Aerial crown-view tile of a tropical tree (Barro Colorado Island, Panama), acquired 20250317:
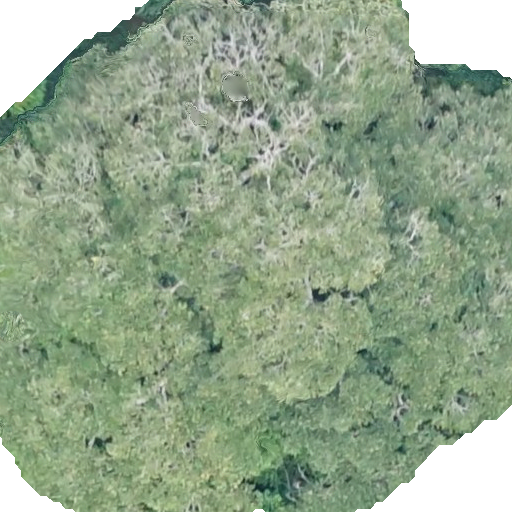
Species: Dipteryx oleifera
GBIF accepted scientific name: Dipteryx oleifera
Crown area: 397.617 m²